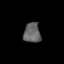
Tissue: prostate
Cell type: Epithelial cells
Senescence score: 0.3536
Nuclear area (px): 330
Mean DAPI intensity: 99.745